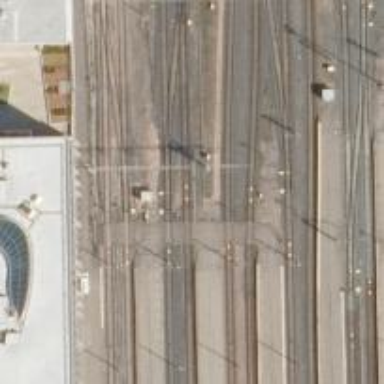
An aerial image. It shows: Railway level crossing.